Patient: sex M, age 76
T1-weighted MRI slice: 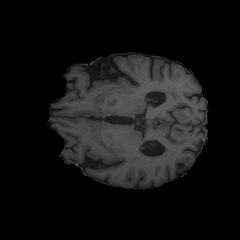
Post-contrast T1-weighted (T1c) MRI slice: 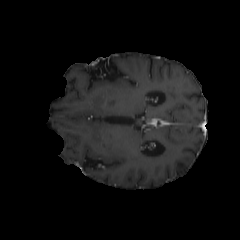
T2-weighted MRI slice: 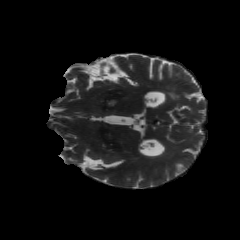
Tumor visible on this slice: no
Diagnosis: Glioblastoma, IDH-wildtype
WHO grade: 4